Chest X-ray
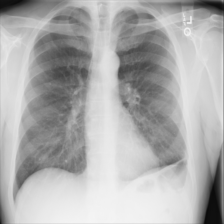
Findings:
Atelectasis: negative
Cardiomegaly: negative
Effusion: negative
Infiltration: negative
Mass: negative
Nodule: negative
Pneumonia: negative
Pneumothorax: negative
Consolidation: negative
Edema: negative
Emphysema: negative
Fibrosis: negative
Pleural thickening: negative
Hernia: negative